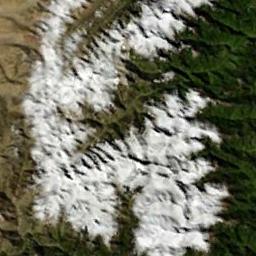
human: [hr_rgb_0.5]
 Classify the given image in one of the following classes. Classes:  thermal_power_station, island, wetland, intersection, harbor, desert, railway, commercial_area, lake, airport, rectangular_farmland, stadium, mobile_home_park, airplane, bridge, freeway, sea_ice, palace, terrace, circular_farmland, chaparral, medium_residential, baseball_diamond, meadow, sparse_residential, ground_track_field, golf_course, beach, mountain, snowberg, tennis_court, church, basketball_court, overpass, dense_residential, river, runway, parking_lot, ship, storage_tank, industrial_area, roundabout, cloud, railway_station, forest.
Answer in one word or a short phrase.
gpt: snowberg